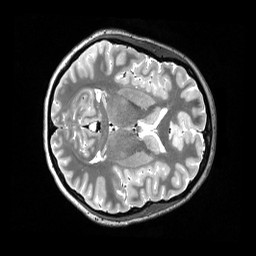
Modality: T2w
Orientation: axial
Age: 77
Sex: female
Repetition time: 3.2 s
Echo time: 0.563 s